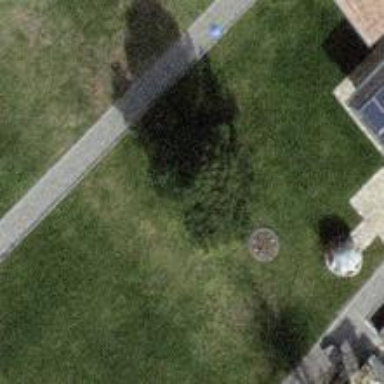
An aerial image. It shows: Evergreen needle-leaved tree.